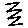
Label: zigzag